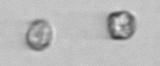
Label: Thalassiosira_sp_aff_mala